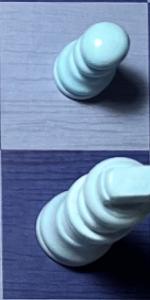
Label: King_White